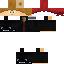
A male human skin with dark skin, wearing brown long hair dressed in a blue hoodie and black pants, featuring a closed mouth.